Aerial crown-view tile of a tropical tree (Barro Colorado Island, Panama), acquired 20250414:
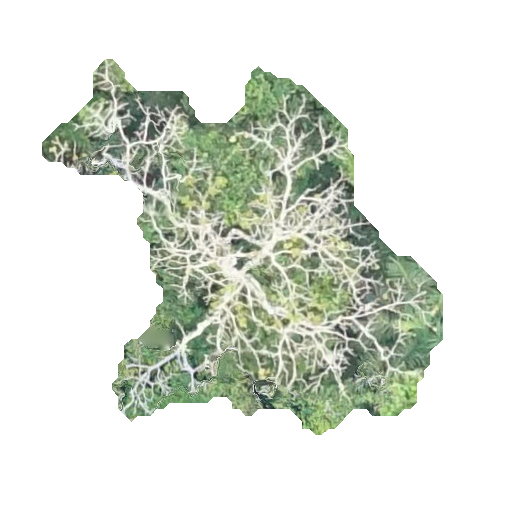
Species: Ceiba pentandra
GBIF accepted scientific name: Ceiba pentandra
Crown area: 127.434 m²